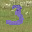
Label: 3